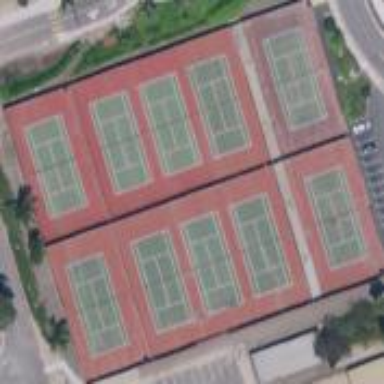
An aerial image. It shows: Tennis court on pitch designated for leisure land.